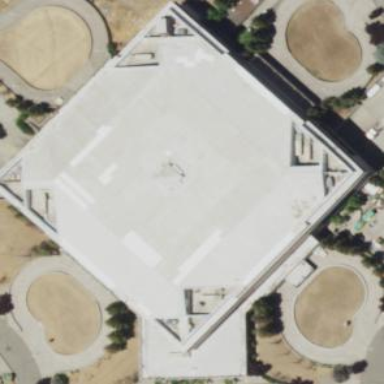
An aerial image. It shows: Stadium with basketball court.